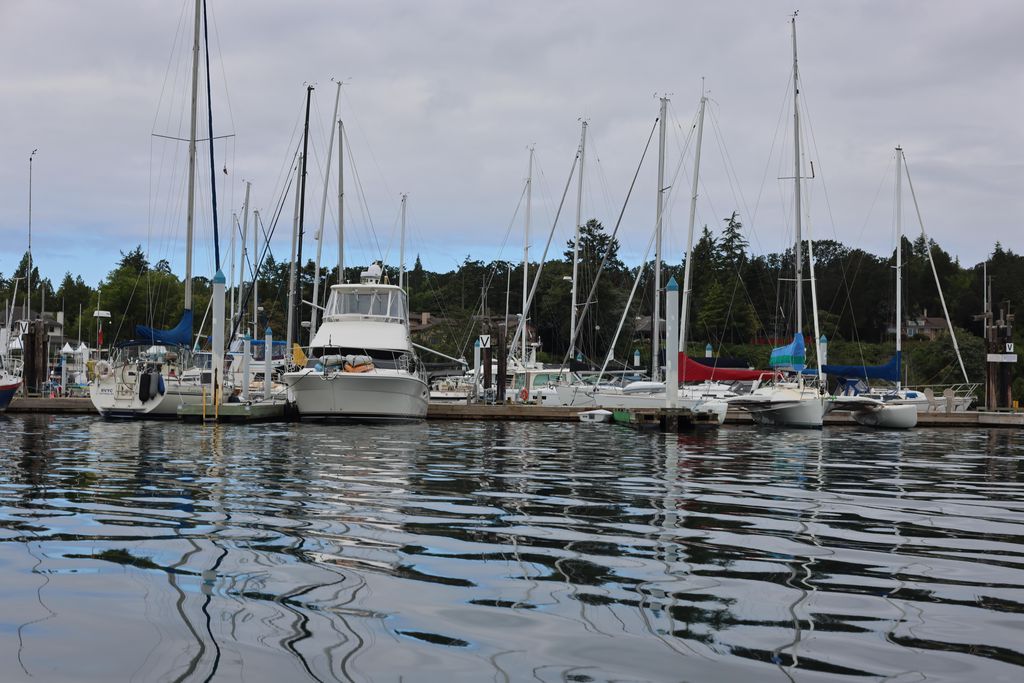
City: victoria